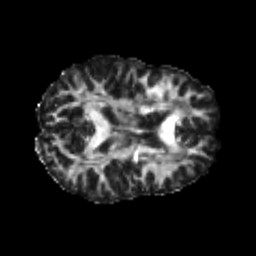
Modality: FA
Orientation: axial
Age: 23
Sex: female
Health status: healthy
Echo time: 0.074 s